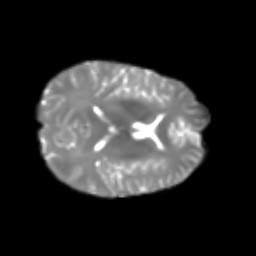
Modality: T2w
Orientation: axial
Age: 29
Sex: male
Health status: healthy